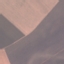
Land use / land cover: AnnualCrop